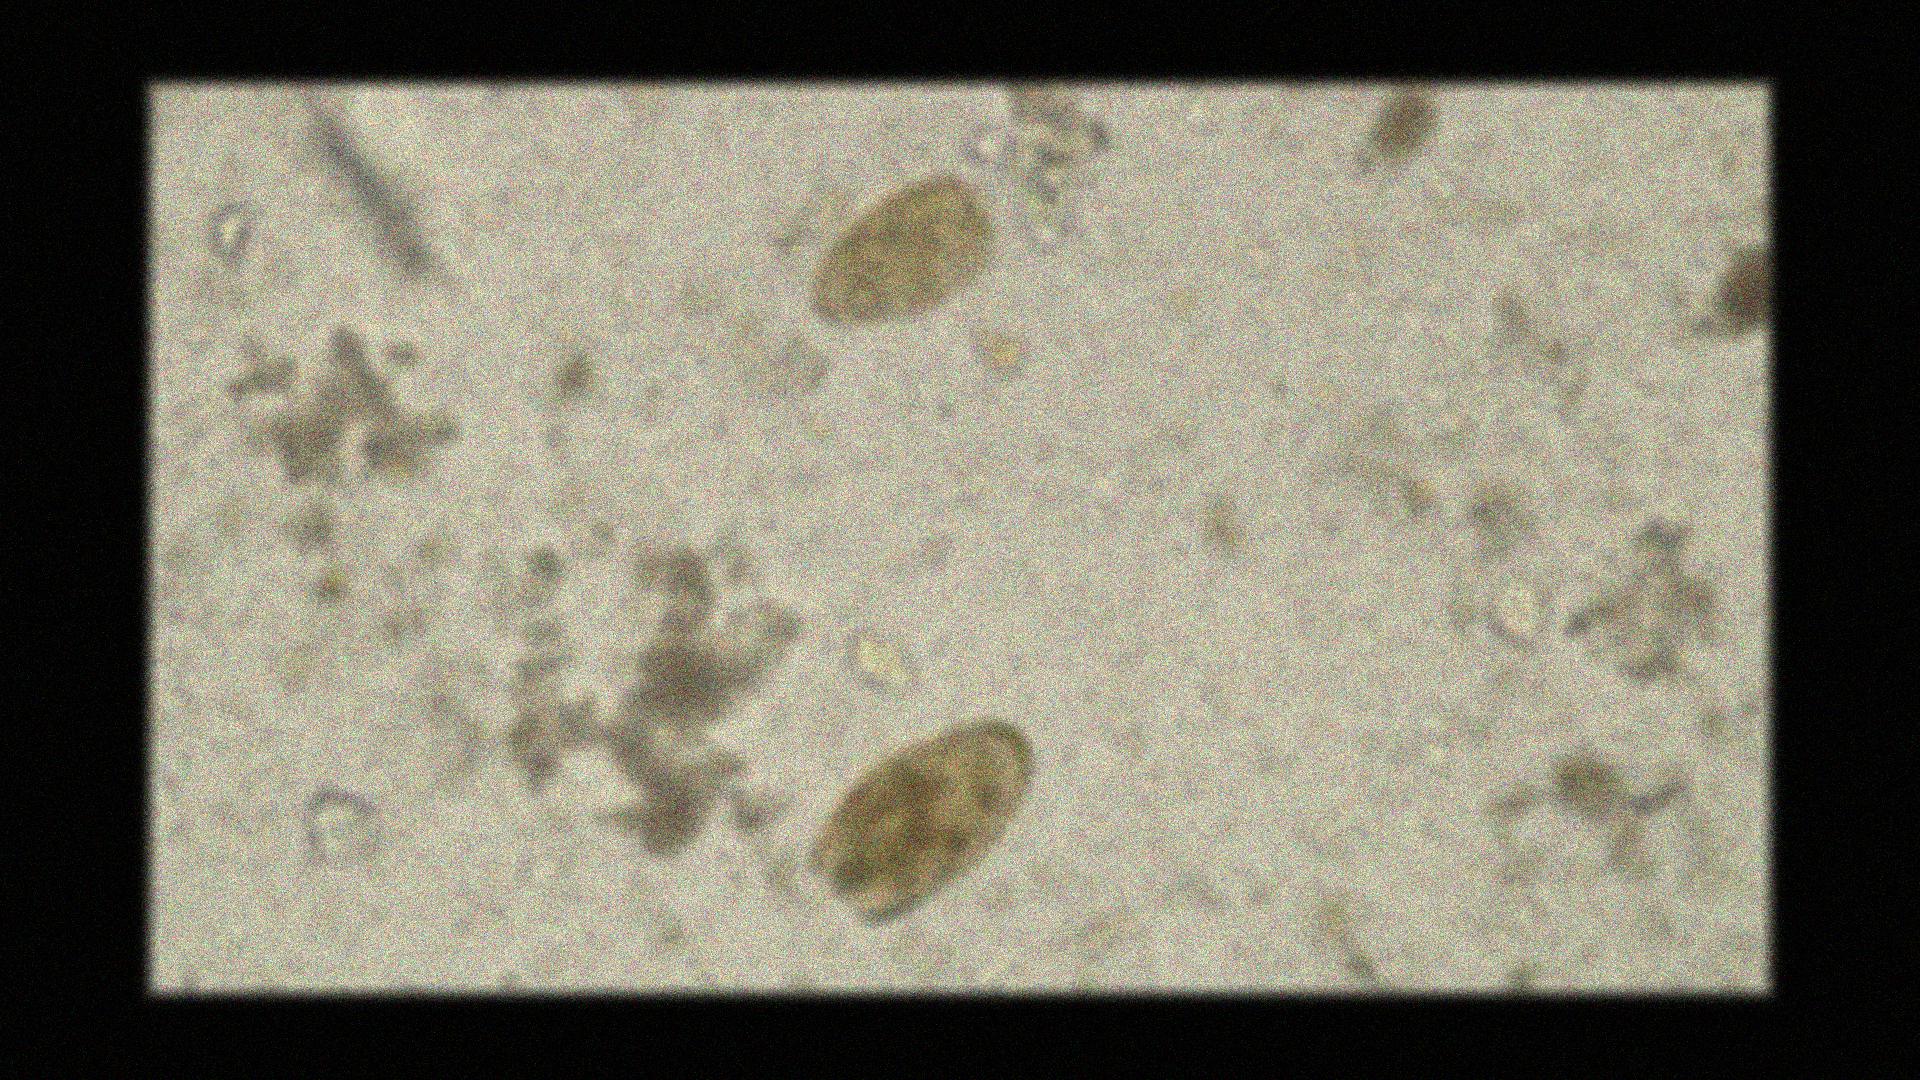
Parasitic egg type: Paragonimus spp